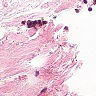
Metastatic tissue present: no